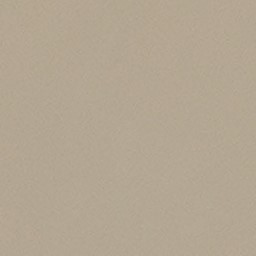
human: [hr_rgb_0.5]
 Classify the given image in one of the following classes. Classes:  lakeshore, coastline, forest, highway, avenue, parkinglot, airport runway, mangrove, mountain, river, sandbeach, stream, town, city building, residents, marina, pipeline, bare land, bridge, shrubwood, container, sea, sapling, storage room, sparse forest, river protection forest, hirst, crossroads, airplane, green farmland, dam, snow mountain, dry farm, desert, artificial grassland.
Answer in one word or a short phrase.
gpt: desert